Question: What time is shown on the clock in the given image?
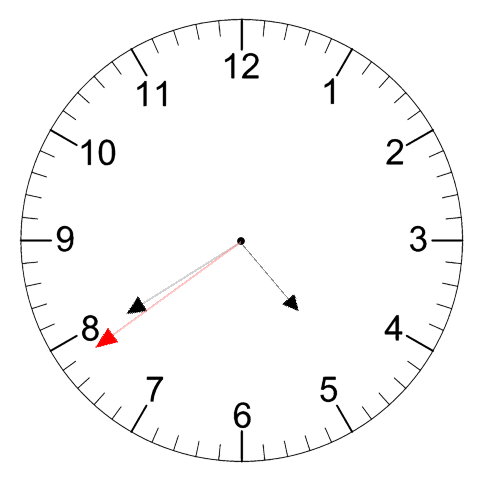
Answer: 04:39:39